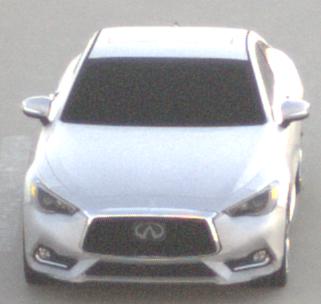
Make: Infiniti
Model: Q60 2.0t
Detailed model: Q60 (V37)
Model produced from: 2016/10
Model produced until: 2018/08
Doors: 2
Color: white
Road condition: dry road
Daytime: sunrise or sunset
Contrast: low contrast